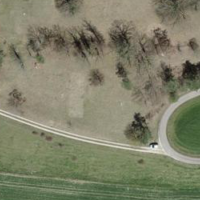
EUNIS habitat code: 52
Species observed at this site:
Pholidoptera griseoaptera
Gonepteryx rhamni
Neotinea ustulata
Boloria dia
Chorthippus biguttulus
Anthocharis cardamines
Tettigonia viridissima
Phaneroptera falcata
Cicindela campestris
Chorthippus brunneus
Vanessa atalanta
Melanargia galathea
Gryllus campestris
Orchis militaris
Polyommatus icarus
Lacerta agilis
Aglais urticae
Neottia ovata
Anguis fragilis